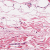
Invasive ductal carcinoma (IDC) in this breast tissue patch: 0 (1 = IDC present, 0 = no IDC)